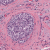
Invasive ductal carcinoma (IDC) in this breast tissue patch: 0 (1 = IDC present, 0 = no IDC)